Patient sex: M
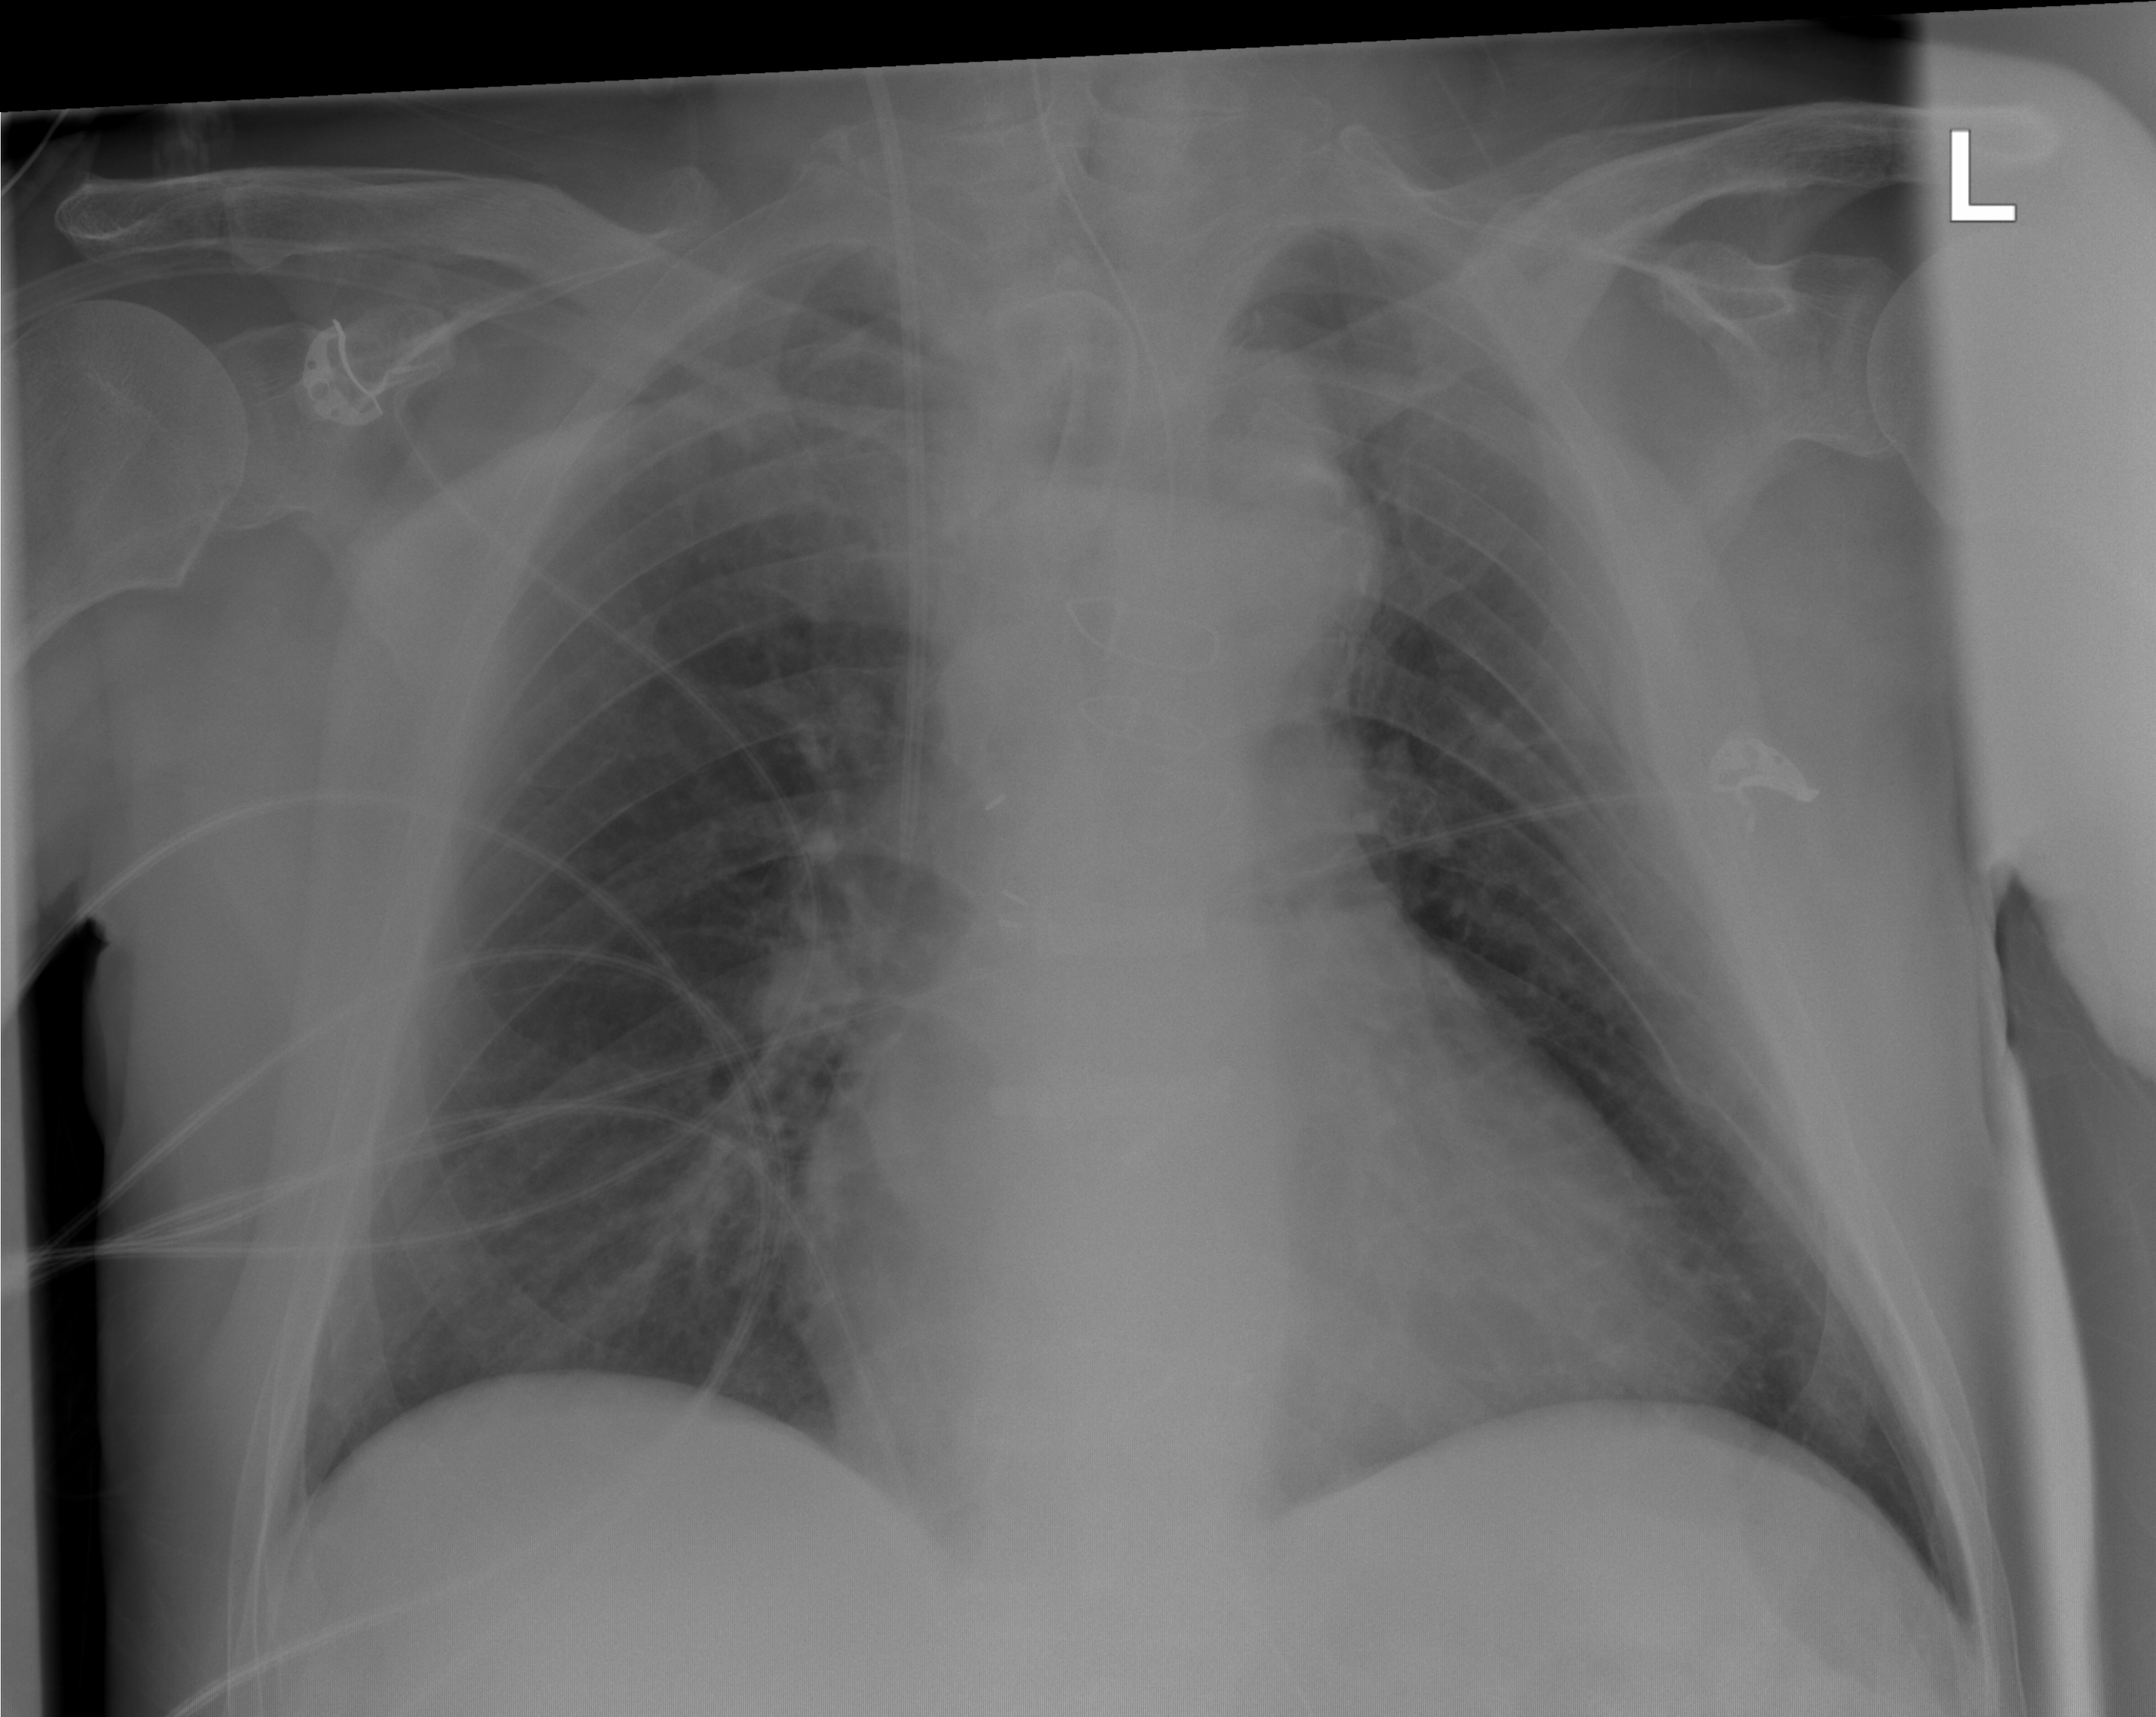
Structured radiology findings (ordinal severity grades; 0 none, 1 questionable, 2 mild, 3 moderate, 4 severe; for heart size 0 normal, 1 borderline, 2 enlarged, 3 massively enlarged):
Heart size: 2
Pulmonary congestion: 1
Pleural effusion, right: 0
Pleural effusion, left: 0
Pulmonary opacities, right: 0
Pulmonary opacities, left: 0
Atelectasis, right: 0
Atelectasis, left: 0